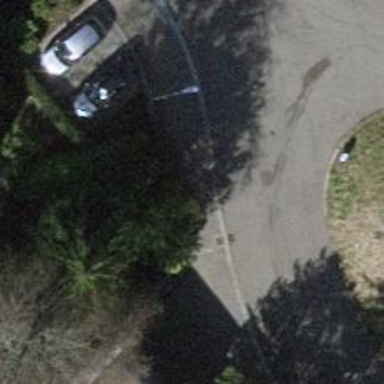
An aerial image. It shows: Sidewalk.